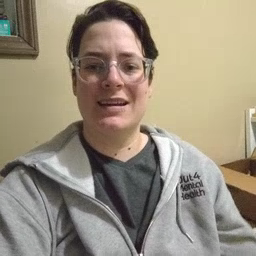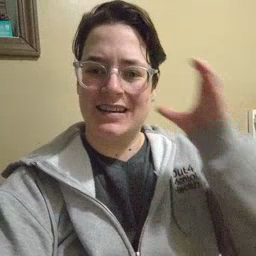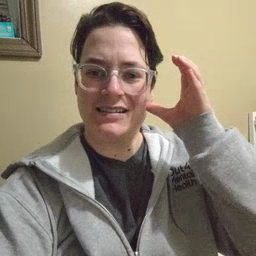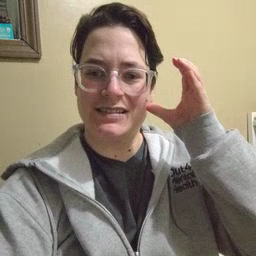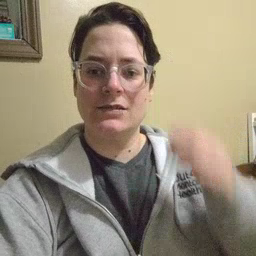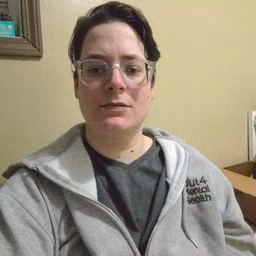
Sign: listen